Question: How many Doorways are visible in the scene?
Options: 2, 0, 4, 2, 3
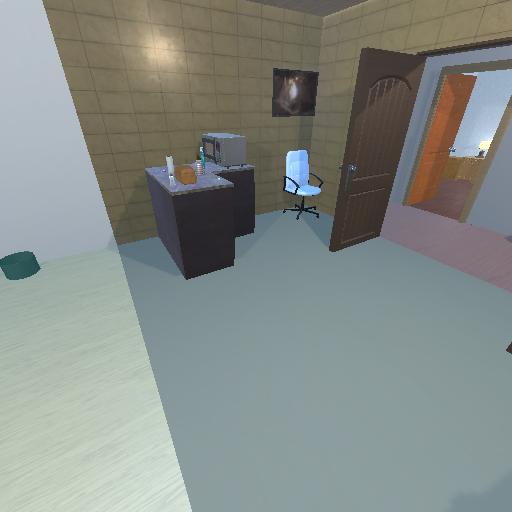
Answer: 2